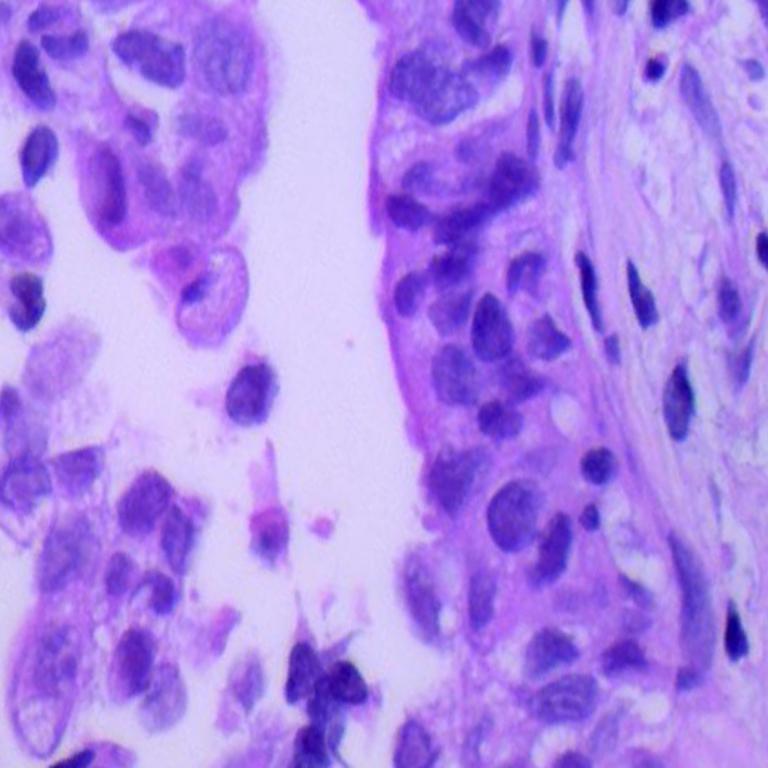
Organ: lung
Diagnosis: adenocarcinomas